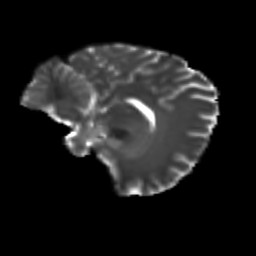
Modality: T2w
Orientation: sagittal
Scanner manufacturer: siemens
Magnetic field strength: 3 T
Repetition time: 9.2 s
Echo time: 0.084 s